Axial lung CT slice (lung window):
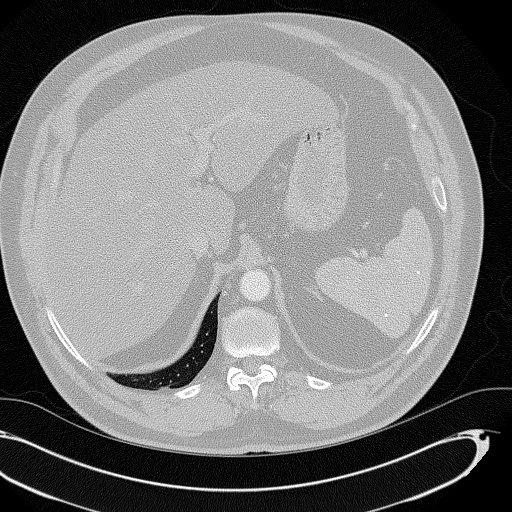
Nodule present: no